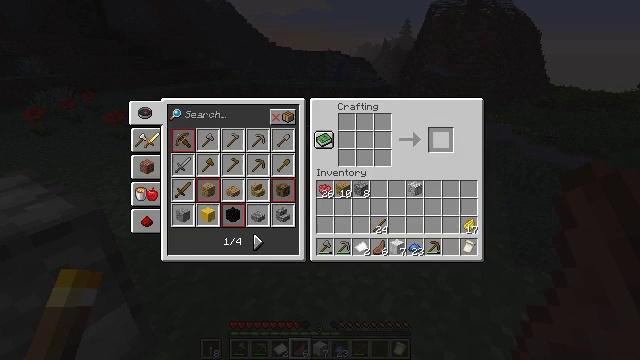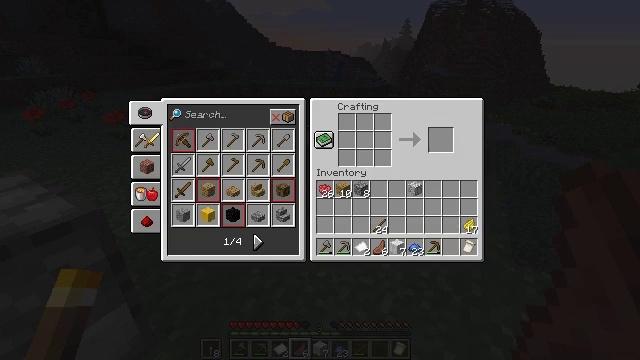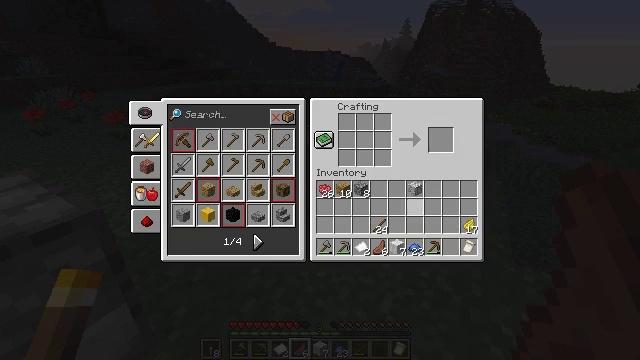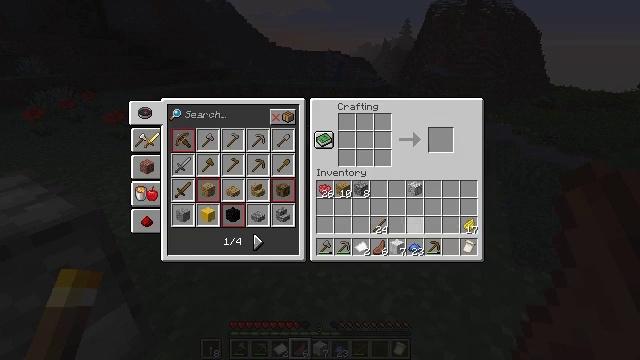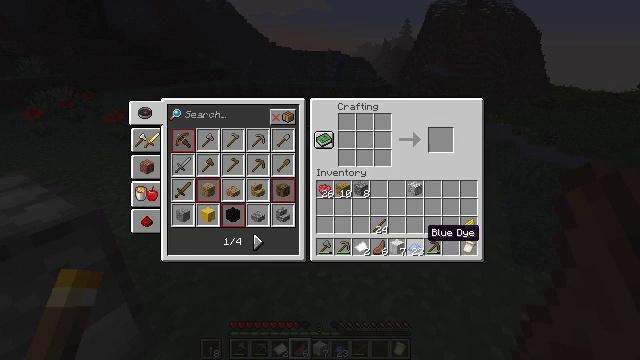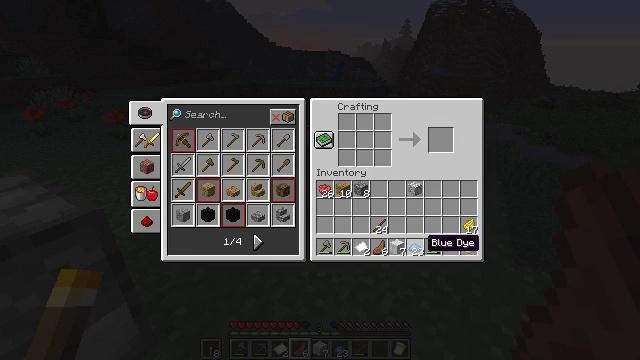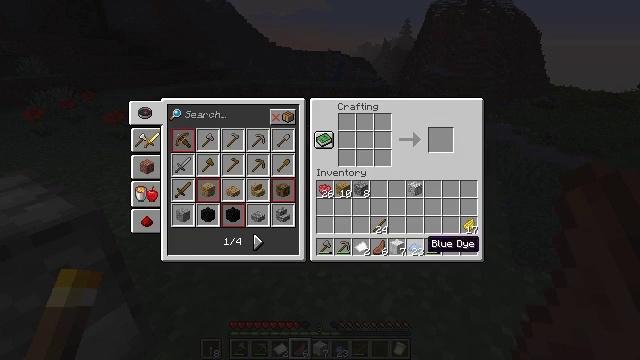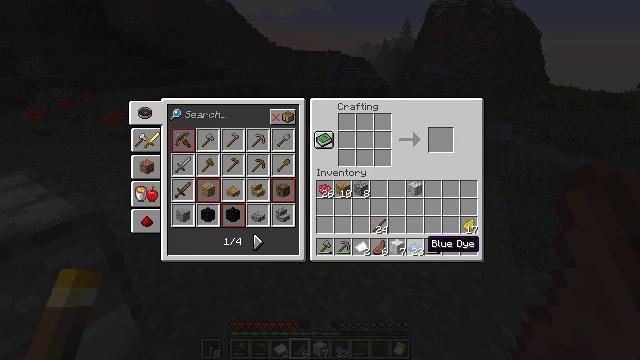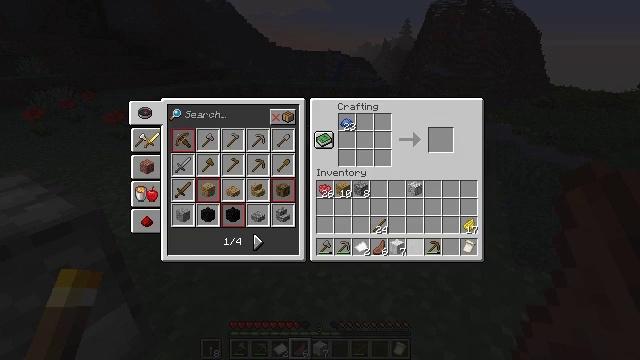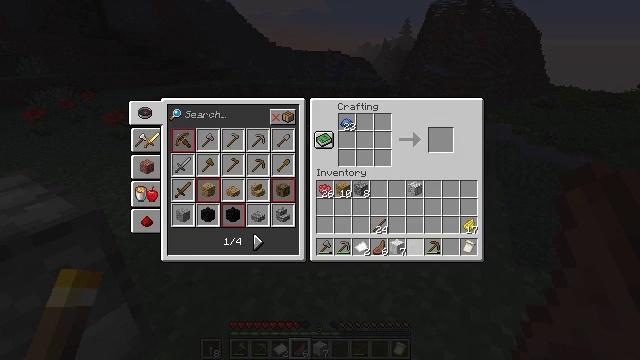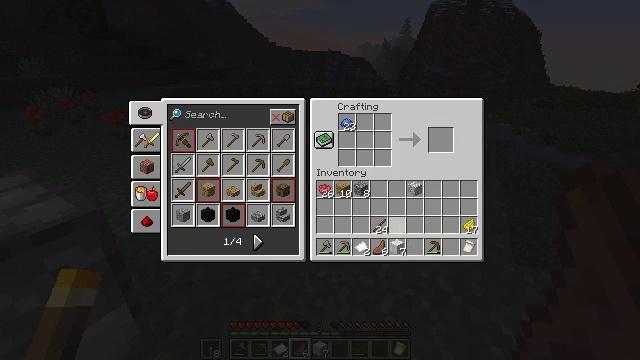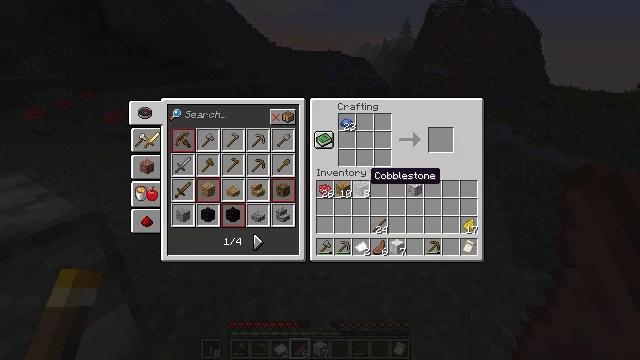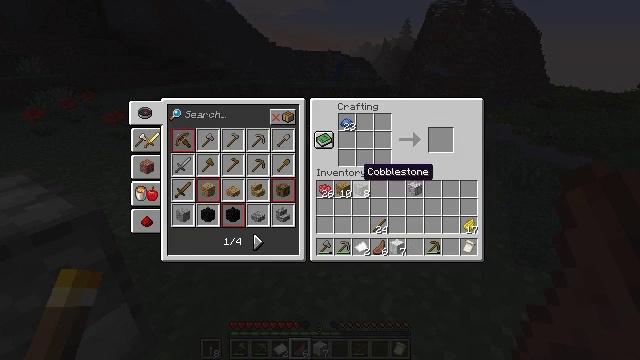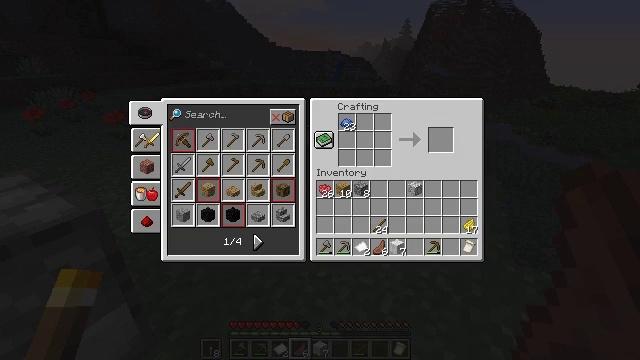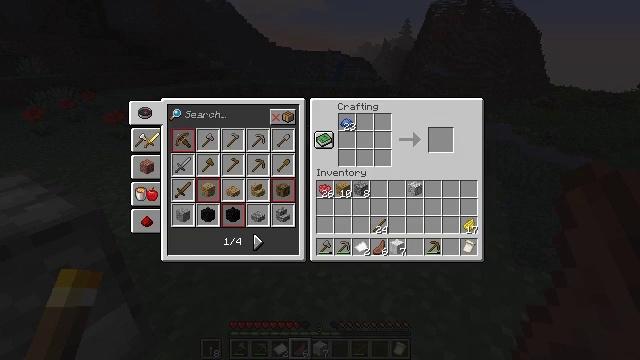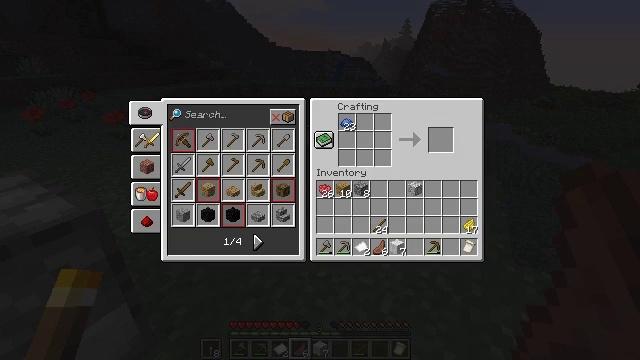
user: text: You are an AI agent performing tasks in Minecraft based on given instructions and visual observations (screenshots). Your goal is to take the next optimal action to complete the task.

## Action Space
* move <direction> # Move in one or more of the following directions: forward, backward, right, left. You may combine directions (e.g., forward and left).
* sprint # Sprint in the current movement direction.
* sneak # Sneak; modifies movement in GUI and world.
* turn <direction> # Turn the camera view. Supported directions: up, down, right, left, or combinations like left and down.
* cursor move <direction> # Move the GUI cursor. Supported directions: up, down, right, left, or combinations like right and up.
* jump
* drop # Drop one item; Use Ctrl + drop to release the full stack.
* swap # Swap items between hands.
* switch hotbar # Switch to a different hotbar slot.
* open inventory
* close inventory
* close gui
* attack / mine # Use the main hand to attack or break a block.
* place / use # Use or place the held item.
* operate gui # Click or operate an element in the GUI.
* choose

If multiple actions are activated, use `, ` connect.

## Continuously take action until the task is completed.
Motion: motion action
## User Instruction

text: Combine red dye and blue dye to craft purple dye.
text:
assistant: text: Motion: sneak, cursor move left and down, open gui
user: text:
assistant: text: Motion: sneak, cursor move left and down
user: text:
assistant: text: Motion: sneak, cursor move down
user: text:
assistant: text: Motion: sneak, cursor move down
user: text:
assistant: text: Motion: sneak, cursor move down
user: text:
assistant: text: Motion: sneak
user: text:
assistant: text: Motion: sneak
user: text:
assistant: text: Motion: sneak, operate gui
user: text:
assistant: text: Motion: sneak, operate gui
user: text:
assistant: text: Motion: sneak, cursor move left and up, operate gui
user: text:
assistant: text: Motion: sneak, cursor move left and up
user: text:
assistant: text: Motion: sneak, cursor move left
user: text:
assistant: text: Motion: sneak
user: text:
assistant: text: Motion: sneak
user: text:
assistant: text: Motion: sneak
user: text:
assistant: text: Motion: sneak
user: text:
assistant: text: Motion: sneak
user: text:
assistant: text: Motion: sneak
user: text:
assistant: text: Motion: sneak, operate gui
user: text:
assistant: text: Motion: sneak, operate gui
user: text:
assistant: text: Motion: sneak
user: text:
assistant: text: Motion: sneak
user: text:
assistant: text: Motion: sneak
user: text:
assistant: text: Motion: sneak
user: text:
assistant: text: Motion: sneak
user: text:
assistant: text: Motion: sneak
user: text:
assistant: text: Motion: sneak
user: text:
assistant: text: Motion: sneak, operate gui
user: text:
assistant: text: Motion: sneak, operate gui
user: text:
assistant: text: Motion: sneak, cursor move right and up